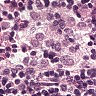
Metastatic tissue present: no